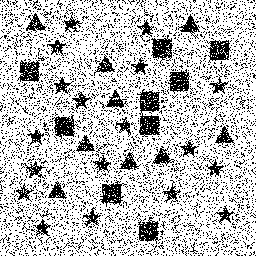
Squares: 9
Triangles: 9
Stars: 18
Total shapes: 36